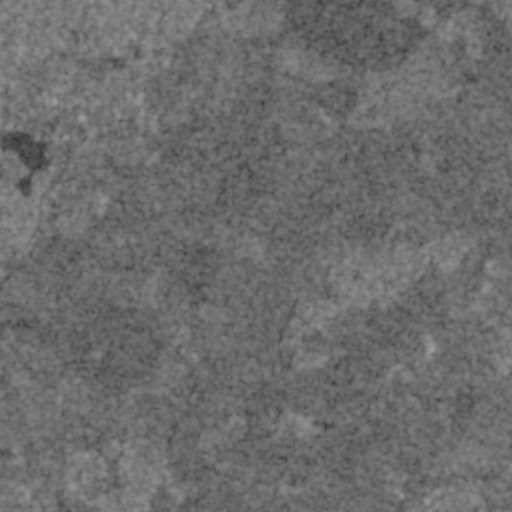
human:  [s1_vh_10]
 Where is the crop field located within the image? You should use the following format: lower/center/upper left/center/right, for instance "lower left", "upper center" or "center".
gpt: The crop field is located in the upper of the image.
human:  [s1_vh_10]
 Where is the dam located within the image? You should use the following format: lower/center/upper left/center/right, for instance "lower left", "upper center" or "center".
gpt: The dam is located in the upper left of the image.
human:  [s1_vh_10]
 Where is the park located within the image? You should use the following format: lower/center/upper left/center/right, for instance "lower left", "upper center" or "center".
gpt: The park is located in the upper left of the image.
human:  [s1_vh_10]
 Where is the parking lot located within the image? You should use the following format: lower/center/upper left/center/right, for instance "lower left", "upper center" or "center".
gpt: The parking lot is located in the upper left of the image.
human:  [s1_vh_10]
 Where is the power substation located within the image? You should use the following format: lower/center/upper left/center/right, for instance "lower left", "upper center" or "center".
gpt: The power substation is located in the upper left of the image.
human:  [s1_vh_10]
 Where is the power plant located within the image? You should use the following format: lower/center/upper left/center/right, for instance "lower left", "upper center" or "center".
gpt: There is no power plant in the image.

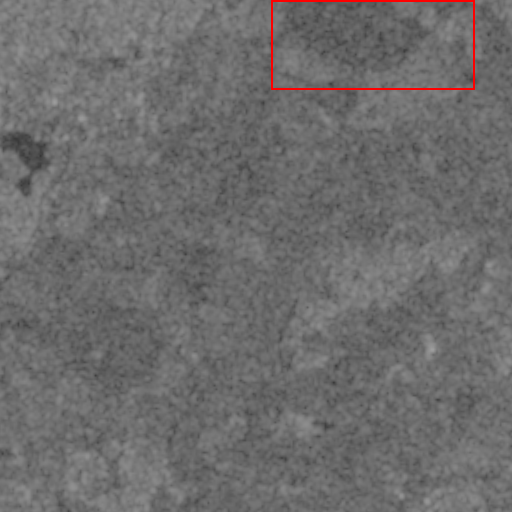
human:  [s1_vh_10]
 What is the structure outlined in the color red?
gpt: The structure outlined in red is a crop field.
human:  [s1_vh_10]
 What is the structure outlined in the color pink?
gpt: There is no pink outline.